Question: Count the number of objects in the diagram.
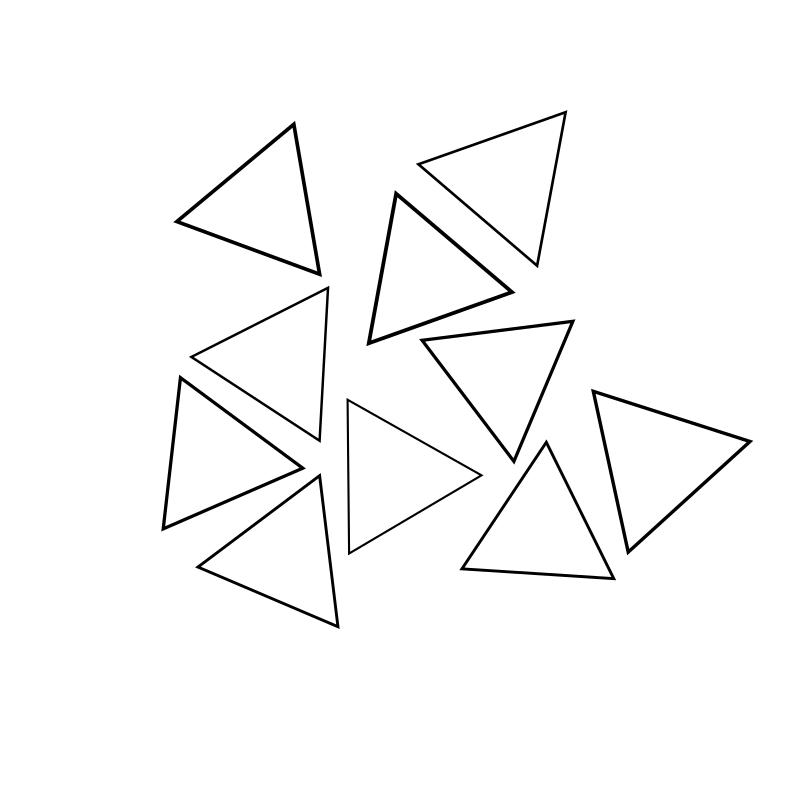
Answer: 10